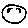
Label: smiley face